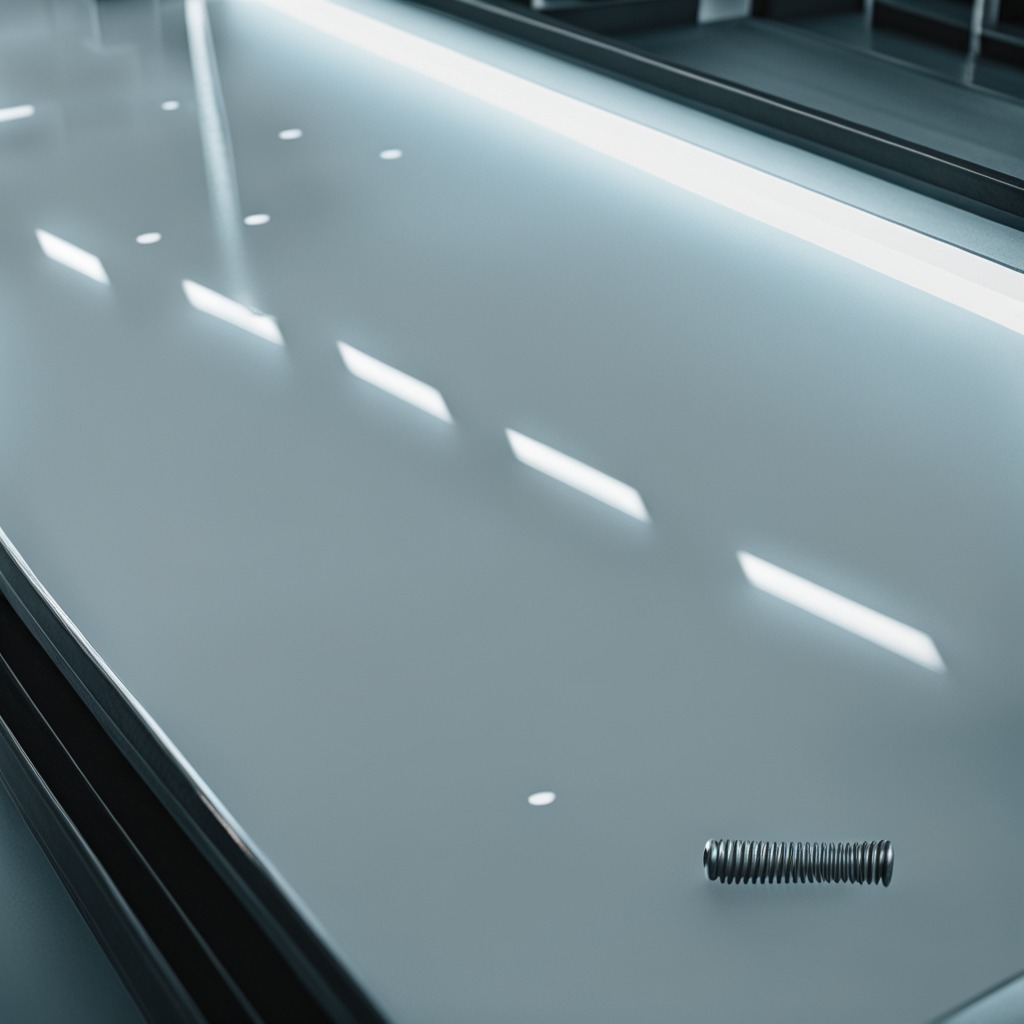
A coiled metal spring is lying on the table in the ship maintenance bay.